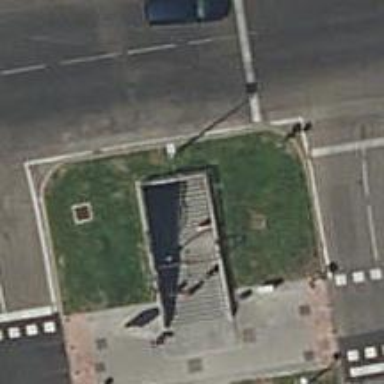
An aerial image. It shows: Subway entrance for railway system.